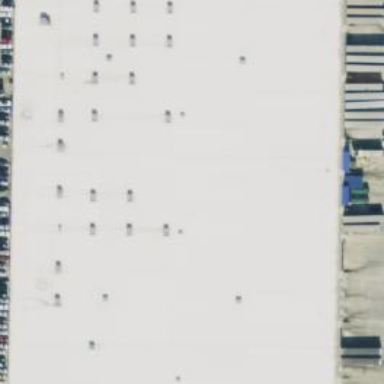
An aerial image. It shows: Warehouse.